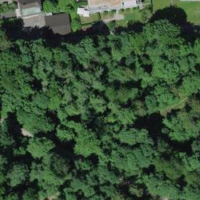
EUNIS habitat code: 41
Species observed at this site:
Aruncus dioicus
Circaea lutetiana
Lamium galeobdolon